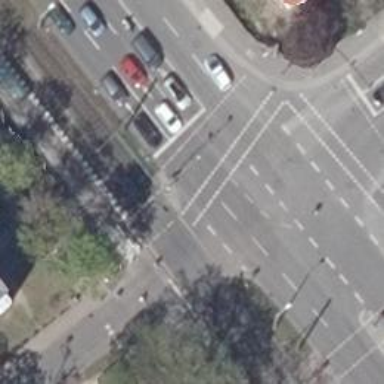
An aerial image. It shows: Asphalt cycleway with toucan crossing.